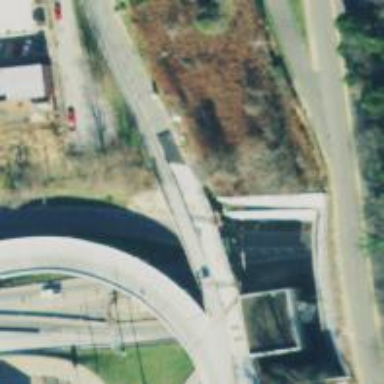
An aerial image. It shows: Primary highway with bridge.